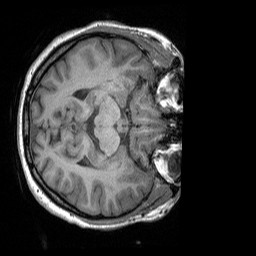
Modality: T1w
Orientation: axial
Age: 30
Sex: female
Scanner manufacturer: siemens
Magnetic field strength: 3 T
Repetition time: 1.9 s
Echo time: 0.00252 s